RGB frame:
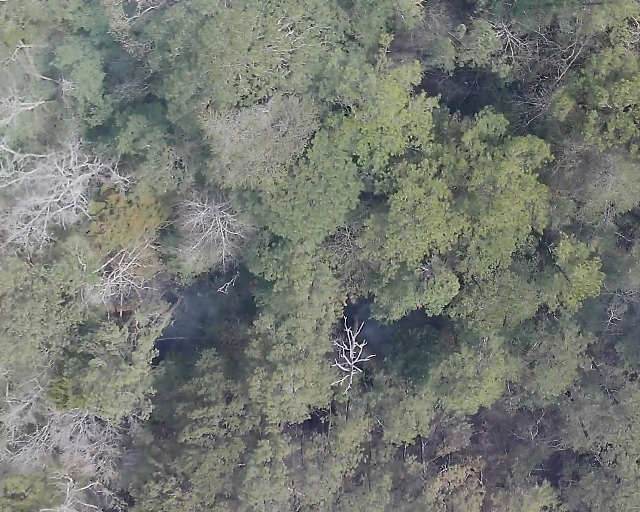
Thermal frame:
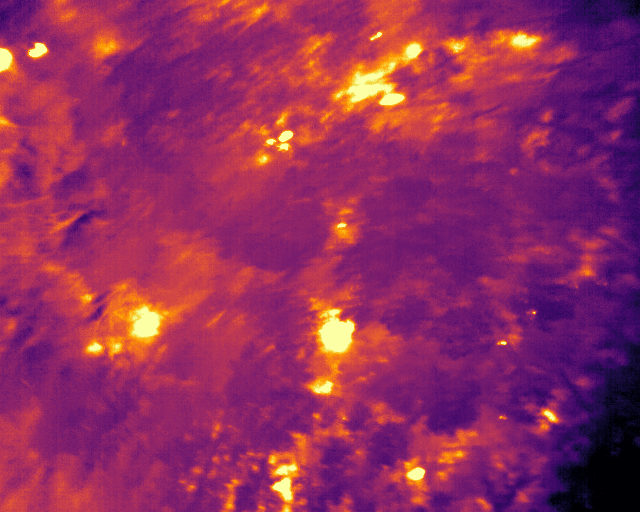
Captured: 2026-02-26 03:41:00
Pixels at or above 80 °C: 203 (fraction of frame: 0.0006195)